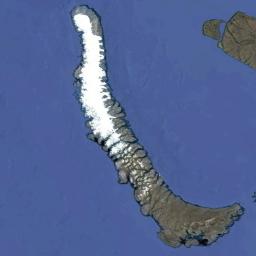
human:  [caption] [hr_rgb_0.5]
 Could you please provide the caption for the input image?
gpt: The long brown island is surrounded by blue water, And the island is partially covered with white snow .

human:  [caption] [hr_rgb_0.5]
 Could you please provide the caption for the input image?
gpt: The long strip island with some snow is surrounded by light blue waters .

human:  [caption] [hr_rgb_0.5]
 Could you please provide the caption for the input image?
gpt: The island on the right is the largest .

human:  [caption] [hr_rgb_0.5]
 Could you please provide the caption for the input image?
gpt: The land on the island is uneven .

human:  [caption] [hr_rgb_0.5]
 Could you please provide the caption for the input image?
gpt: There are some white snow on the brown island in a blue sea .